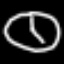
Label: clock